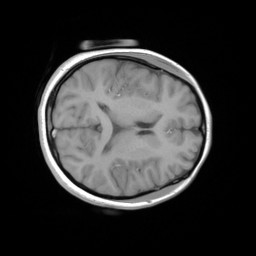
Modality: FLASH
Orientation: axial
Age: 21
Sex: female
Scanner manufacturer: siemens
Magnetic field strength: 3 T
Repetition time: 0.245 s
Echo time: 0.0026 s